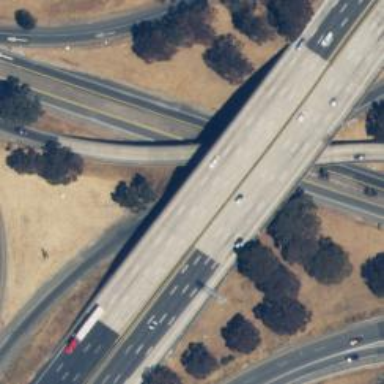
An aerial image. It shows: Motorway link.